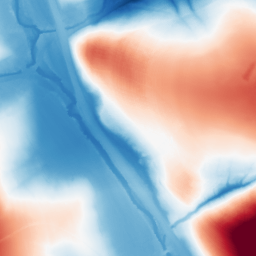
Category: morphological
Decomposition family: tophat_combined
Decomposition parameters: size: 100
Upsampling method: cubic_catmull_rom
Upsampling parameters: scale: 8
Upsampling scale: 8